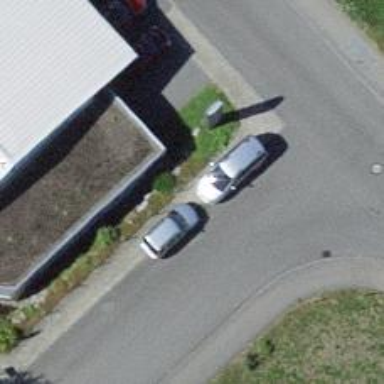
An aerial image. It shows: Sidewalk.